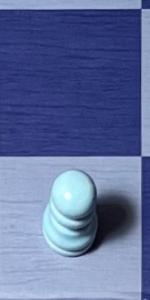
Label: Pawn_White